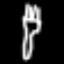
Label: fork